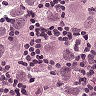
Metastatic tissue present: yes